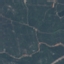
Label: HerbaceousVegetation